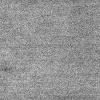
Atmospheric dust classification: dusty